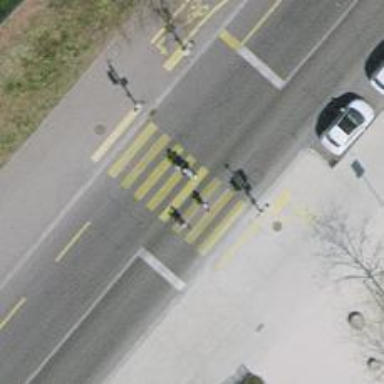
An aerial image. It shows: Road crossing with traffic signals.